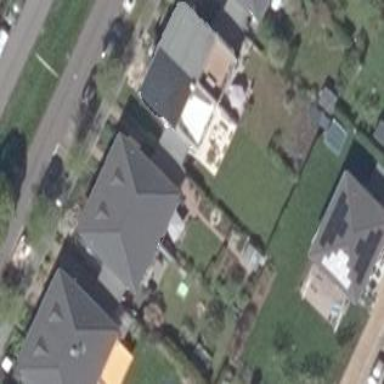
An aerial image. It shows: Semidetached house with flat roof.